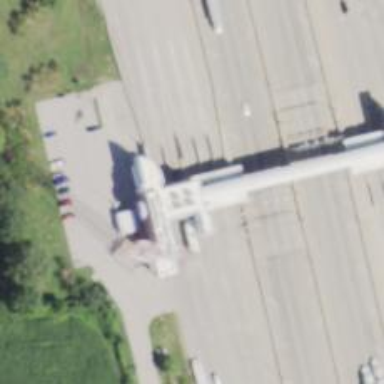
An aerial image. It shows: Toll gantry on the road.